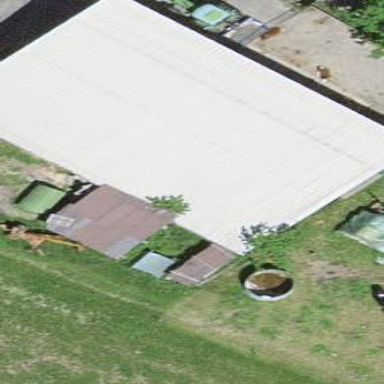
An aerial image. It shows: Barn.